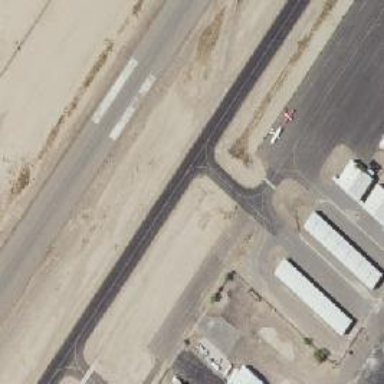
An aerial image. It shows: View of taxiway at the airport.